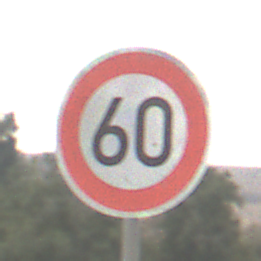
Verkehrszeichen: Geschwindigkeit60
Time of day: MorningAfternoon
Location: Outdoor (Nature)
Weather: Overcast
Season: NotSpecified
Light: Natural